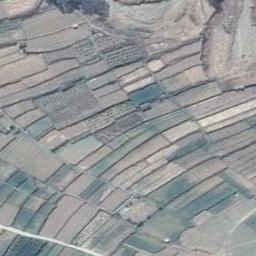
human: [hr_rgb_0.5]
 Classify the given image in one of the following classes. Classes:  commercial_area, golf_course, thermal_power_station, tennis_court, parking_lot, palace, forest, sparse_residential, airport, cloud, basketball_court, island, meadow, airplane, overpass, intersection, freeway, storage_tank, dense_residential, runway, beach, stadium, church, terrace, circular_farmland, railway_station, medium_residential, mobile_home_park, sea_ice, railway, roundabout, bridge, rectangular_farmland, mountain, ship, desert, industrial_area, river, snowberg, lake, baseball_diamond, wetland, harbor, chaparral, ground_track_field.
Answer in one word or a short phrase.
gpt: terrace